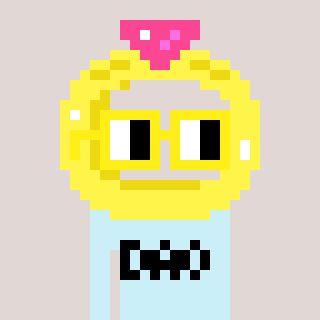
a pixel art character with square yellow glasses, a ring-shaped head and a cold-colored body on a warm background